Question:
I have above scenario: If user click on ListBox, it will either have sub items (again ListBox) or detail view.
So what i did currently is: Whenever user clicks any item, made a web call and filled up the same ListBox if clicked item is having further sub items.
Now, issue comes in picture:
1. Suppose i am in 4th screen (detail view),
2. Moved to the 3rd and 2nd screen with data maintained as stack (Its working fine, yes i am maintaining data in ObservableCollection<ObservableCollection<MyObjects>> so while moving back, i am fetching data from there)
3. Now, if i click any item in screen 2, it will open detail view for the screen 3 ListBox data.
Means that ListBox is not getting notified that we have filled data inside 'OnBackKeyPress()'
, so my problem is that how do i notify ListBox once i filled up data from stack which i have maintained?
Yes i have also implemented 'INotifyPropertyChanged' but don't know why its not working.
Please check my code:
1. ListBox and WebView screen: http://pastebin.com/K1G27Yji
2. RootPageItem class file with the implementation of INotifyPropertyChanged: http://pastebin.com/E0uqLtVG
sorry for pasting code in above way, i did as question is being long.
## Problem:
How do i notify ListBox that data is changed from 'OnBackKeyPress'?
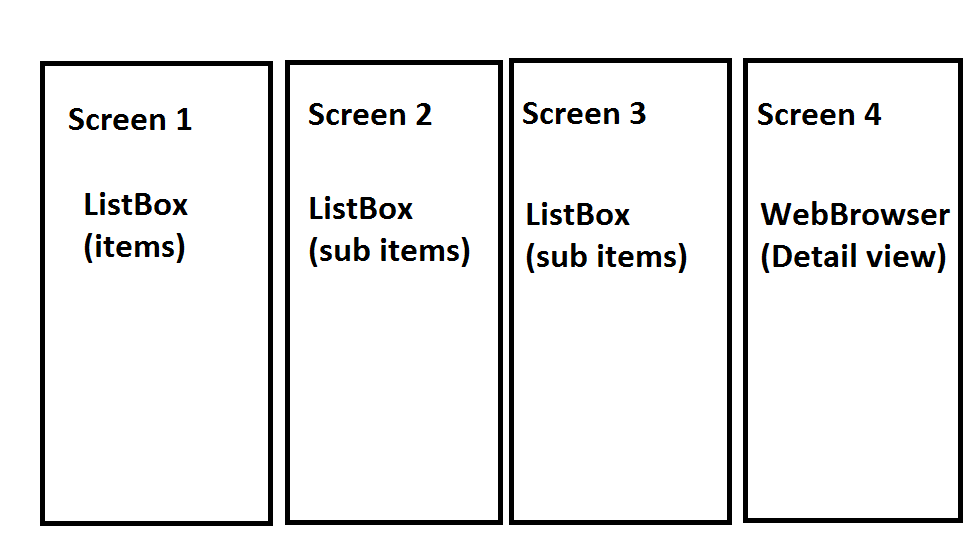
Answer: Oops it was a silly mistake i made.
I forgot to set items[] array inside OnBackKeyPress() but was accessing while clicking item, hence its having items[] data of last step we moved in forward direction, it was executing the same data.
Now, i have just included a single line and it has solved my problem.
'''
items = listRootPageItems.ToArray(); // resolution point
'''
So final code of onBackKeyPress() is:
'''
/**
* While moving back, taking data from stack and displayed inside the same ListBox
* */
protected override void OnBackKeyPress(CancelEventArgs e)
{
listBox1.Visibility = Visibility.Visible;
webBrowser1.Visibility = Visibility.Collapsed;
listBox1.SelectedIndex = -1;
if (dataStack.Count != 0)
{
listBox1.ItemsSource = null;
listRootPageItems = dataStack[dataStack.Count-1];
listBox1.ItemsSource = listRootPageItems;
items = listRootPageItems.ToArray(); // resolution point
dataStack.Remove(listRootPageItems);
e.Cancel = true;
}
}
'''